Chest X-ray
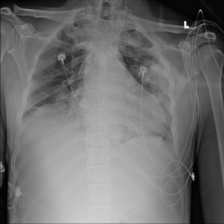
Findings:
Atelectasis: negative
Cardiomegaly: negative
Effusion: positive
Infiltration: positive
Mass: negative
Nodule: negative
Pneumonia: negative
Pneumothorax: negative
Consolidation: negative
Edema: negative
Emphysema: negative
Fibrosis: negative
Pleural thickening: negative
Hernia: negative